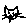
Label: cat